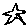
Label: star